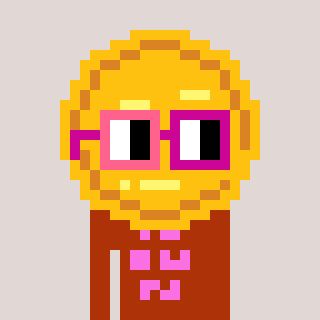
a pixel art character with square pink and red glasses, a medal-shaped head and a hotbrown-colored body on a warm background